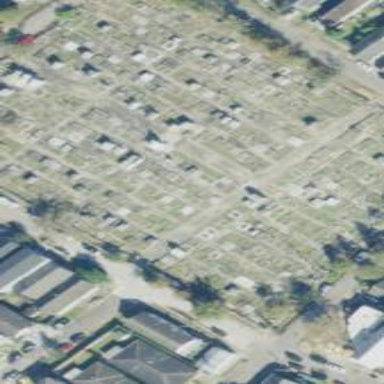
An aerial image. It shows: Cemetery.